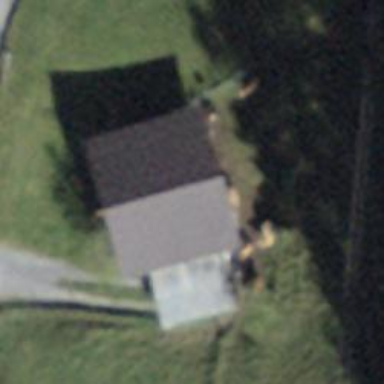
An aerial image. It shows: Rural barn.